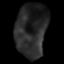
Tissue: lung
Cell type: Others
Senescence score: 0.2308
Nuclear area (px): 1655
Mean DAPI intensity: 40.018